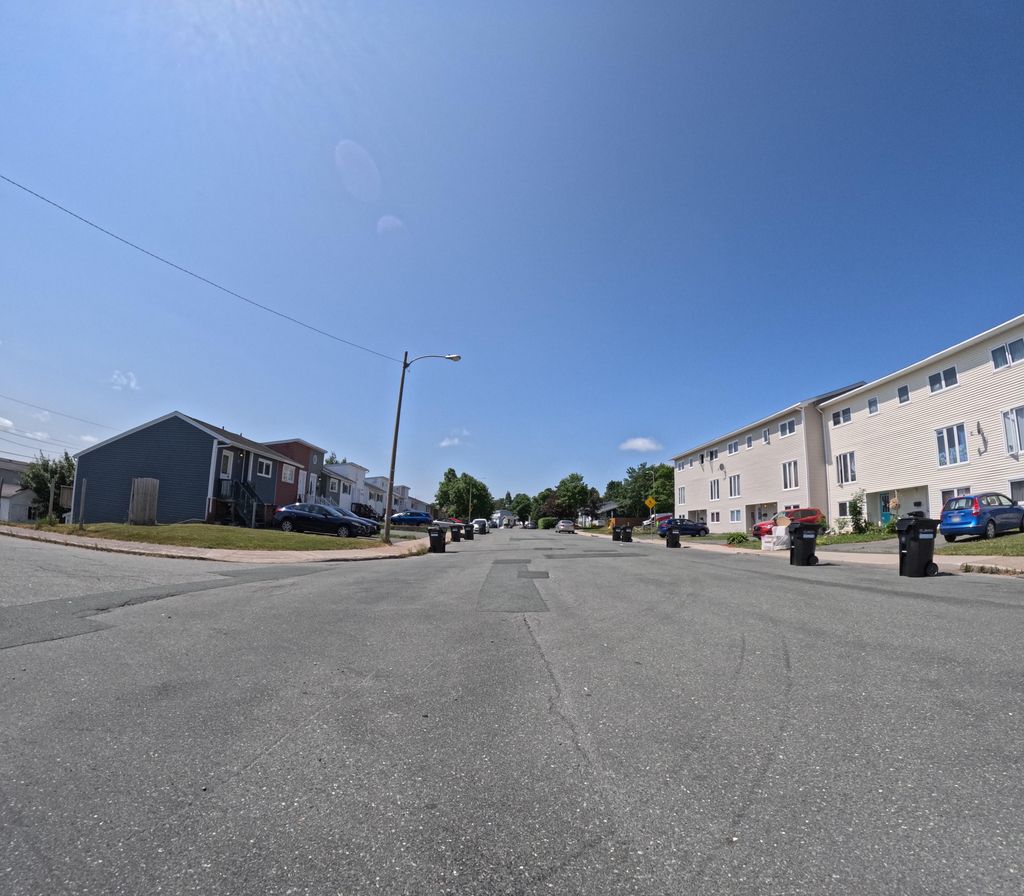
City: st_johns